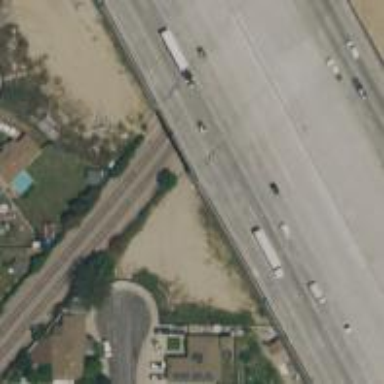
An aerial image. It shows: Bridge over motorway.